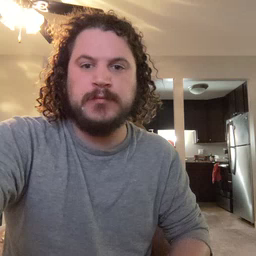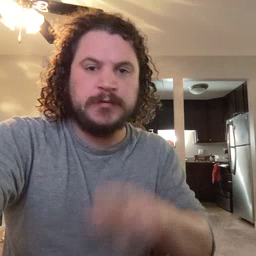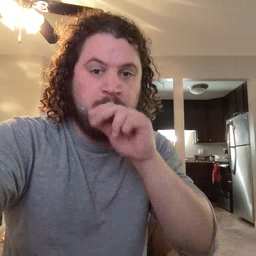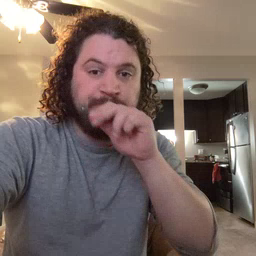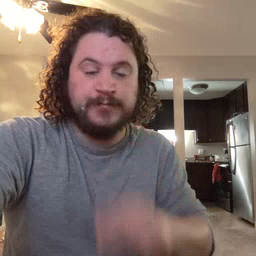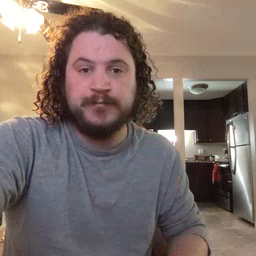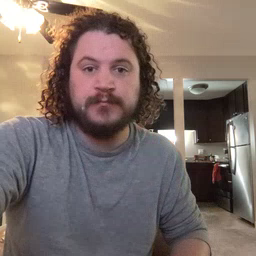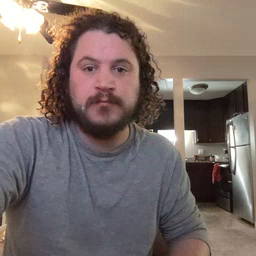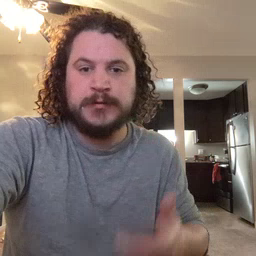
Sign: duck